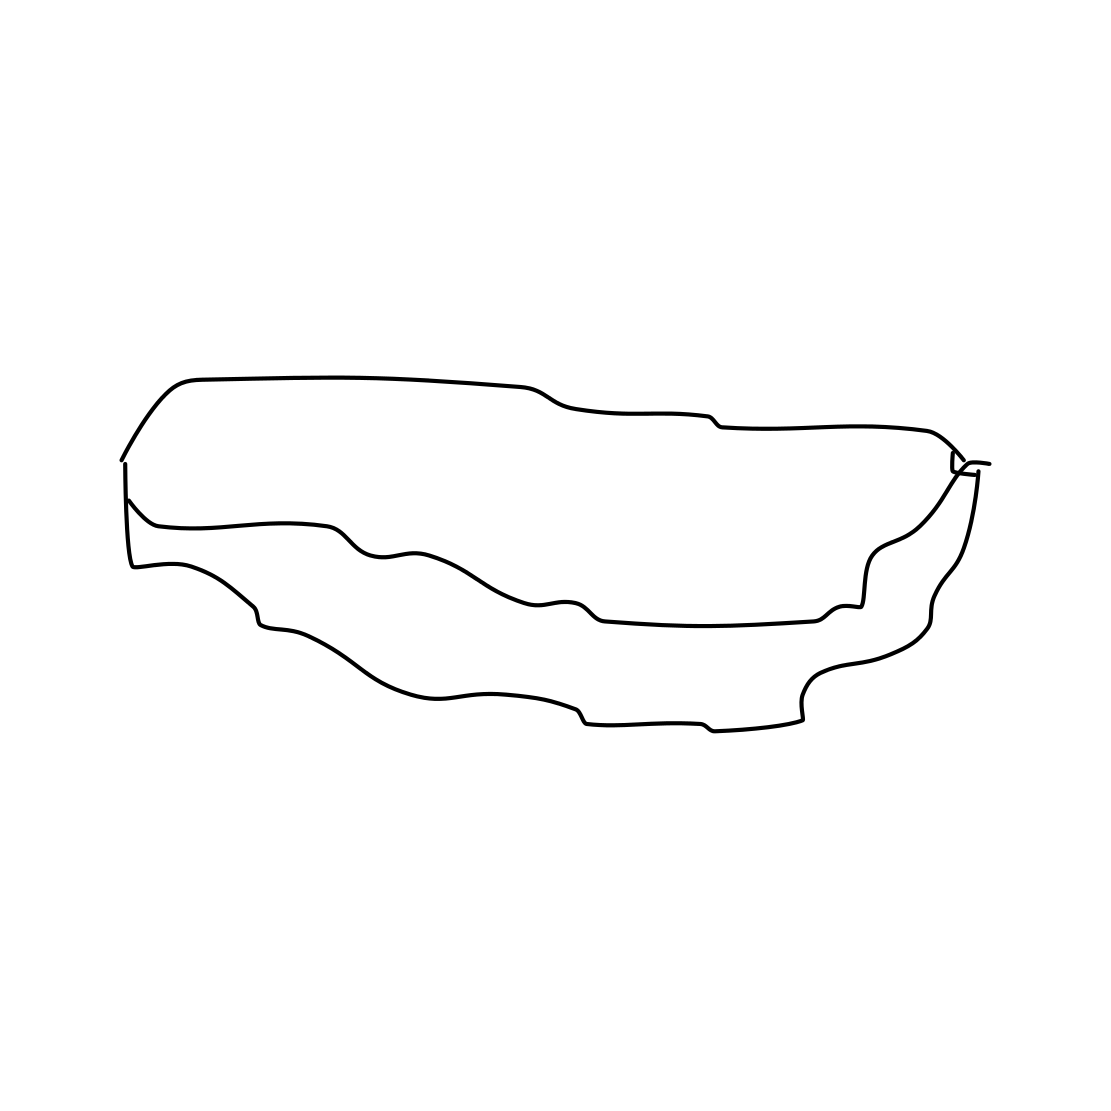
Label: bathtub